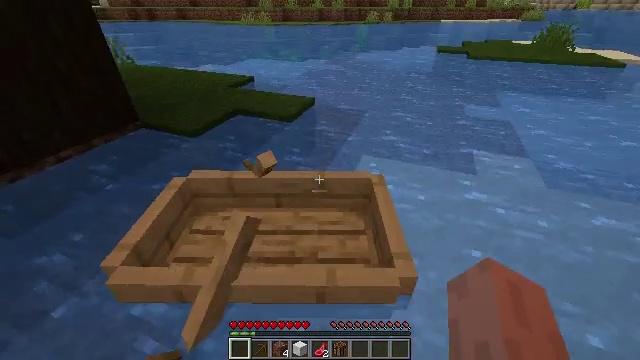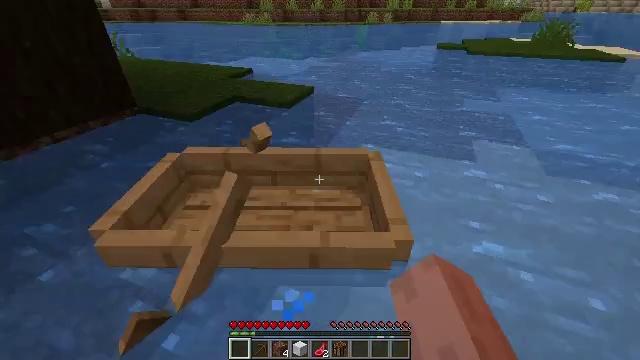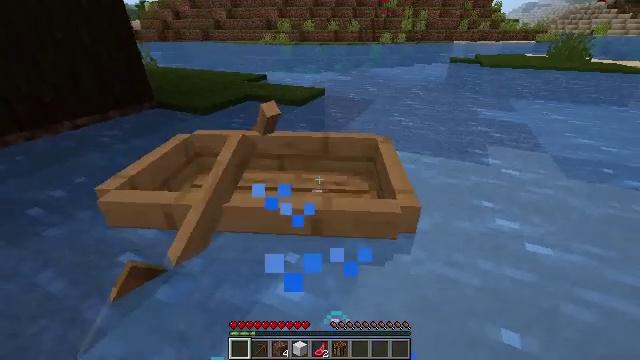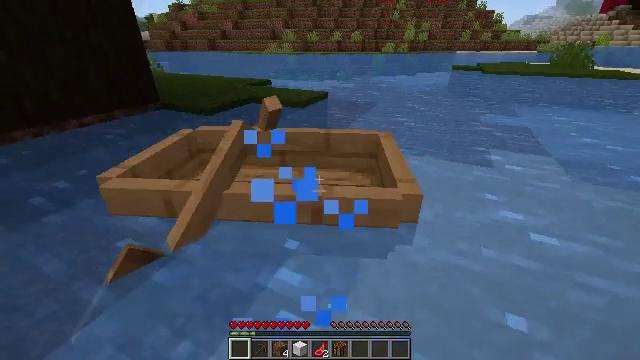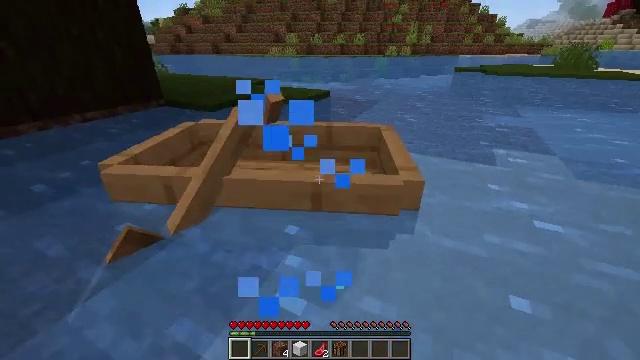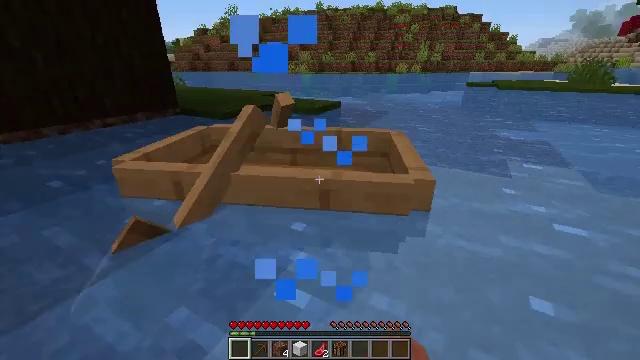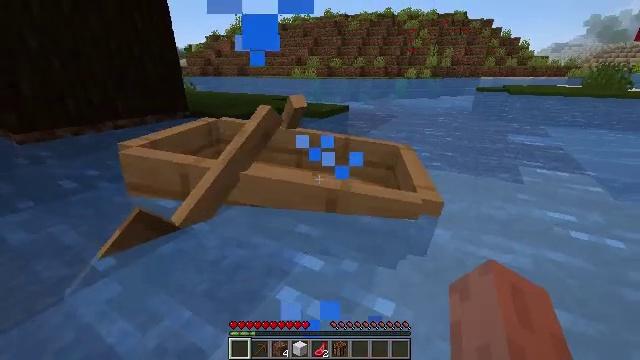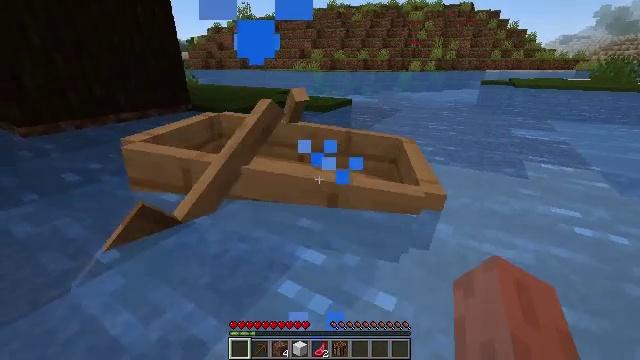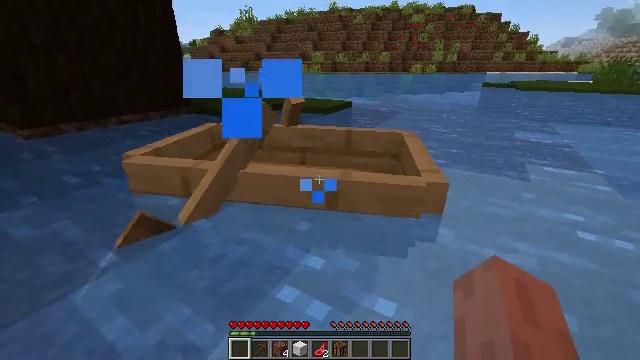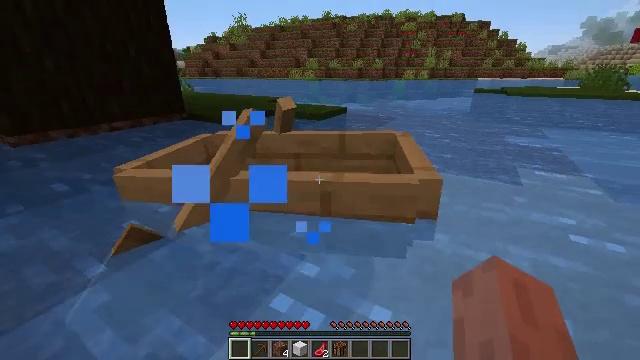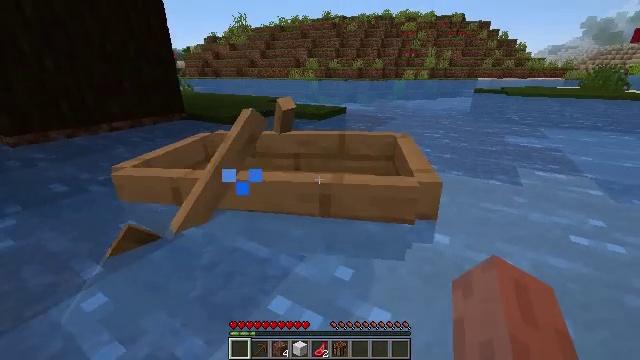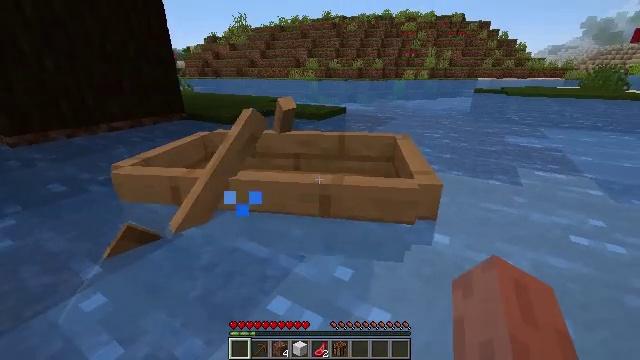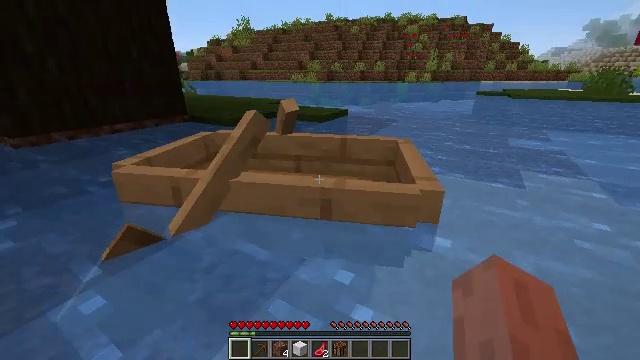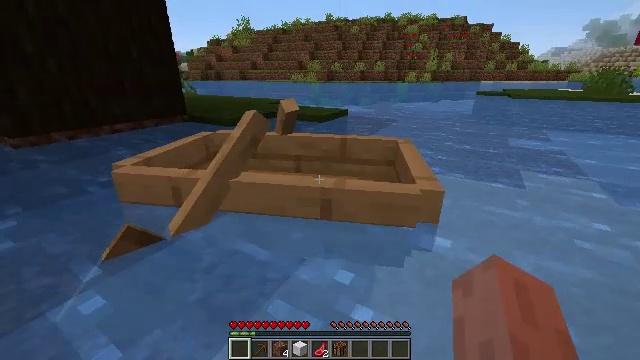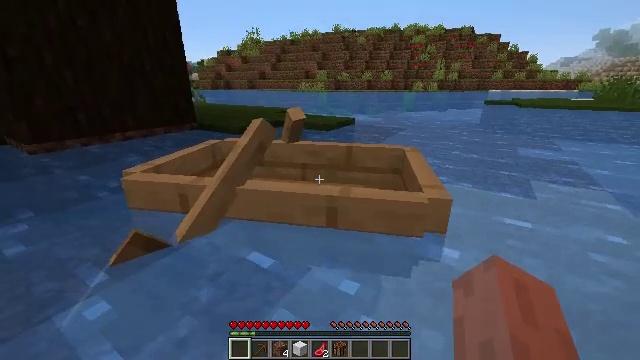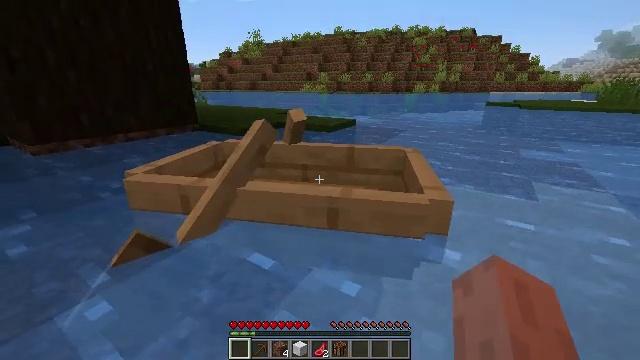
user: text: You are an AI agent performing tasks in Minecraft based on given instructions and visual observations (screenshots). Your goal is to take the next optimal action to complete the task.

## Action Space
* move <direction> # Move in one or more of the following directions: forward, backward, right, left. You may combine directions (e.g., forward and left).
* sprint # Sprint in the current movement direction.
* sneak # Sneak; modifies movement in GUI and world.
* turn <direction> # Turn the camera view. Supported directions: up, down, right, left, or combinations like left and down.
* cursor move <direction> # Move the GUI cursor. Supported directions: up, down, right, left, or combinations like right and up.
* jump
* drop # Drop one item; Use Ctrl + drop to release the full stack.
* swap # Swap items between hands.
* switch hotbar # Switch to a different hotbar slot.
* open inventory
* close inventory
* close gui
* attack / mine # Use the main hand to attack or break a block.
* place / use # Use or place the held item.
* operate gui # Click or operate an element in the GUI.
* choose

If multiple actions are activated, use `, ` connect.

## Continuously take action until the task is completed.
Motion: motion action
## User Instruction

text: Chop down the dark oak log.
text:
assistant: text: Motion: attack / mine
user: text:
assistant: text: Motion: turn left and up, attack / mine
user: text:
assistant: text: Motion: turn up, attack / mine
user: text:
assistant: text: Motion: move forward, attack / mine
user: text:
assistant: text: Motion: move forward, turn left and up, attack / mine
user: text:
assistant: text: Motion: move forward, turn left and up, attack / mine
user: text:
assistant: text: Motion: turn down, attack / mine
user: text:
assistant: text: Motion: attack / mine
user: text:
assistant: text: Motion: turn right and up, attack / mine
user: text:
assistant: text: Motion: attack / mine
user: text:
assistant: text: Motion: attack / mine
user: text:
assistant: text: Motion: attack / mine
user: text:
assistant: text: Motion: attack / mine
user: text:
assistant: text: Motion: turn left and up, attack / mine
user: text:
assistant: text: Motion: attack / mine
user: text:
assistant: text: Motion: attack / mine
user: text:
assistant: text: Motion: attack / mine
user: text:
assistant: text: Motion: attack / mine
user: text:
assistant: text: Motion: attack / mine
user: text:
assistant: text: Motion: attack / mine
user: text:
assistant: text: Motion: attack / mine
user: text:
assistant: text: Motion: move forward, attack / mine
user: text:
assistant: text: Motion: move forward, attack / mine
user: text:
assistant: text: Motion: move forward, turn left
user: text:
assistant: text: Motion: move forward, turn left and down, attack / mine
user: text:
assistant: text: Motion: move forward, attack / mine
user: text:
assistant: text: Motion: move forward, attack / mine
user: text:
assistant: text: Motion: move forward
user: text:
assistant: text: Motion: no_op
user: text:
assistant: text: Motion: attack / mine